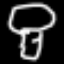
Label: mushroom